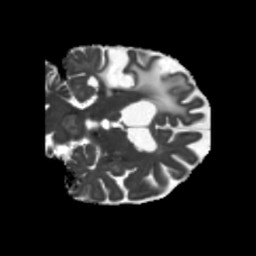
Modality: MD
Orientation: coronal
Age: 52
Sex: male
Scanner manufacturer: siemens
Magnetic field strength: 3 T
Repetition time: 5.25 s
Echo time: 0.08 s